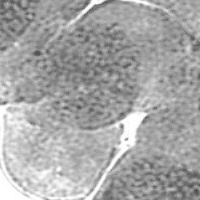
Label: prophase